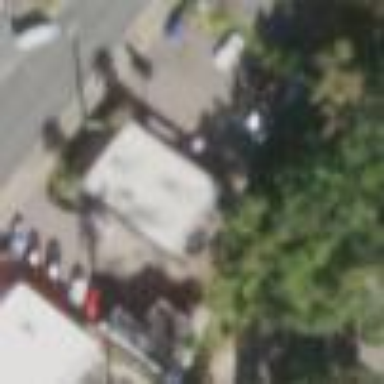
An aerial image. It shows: Commercial area containing car repair shop.